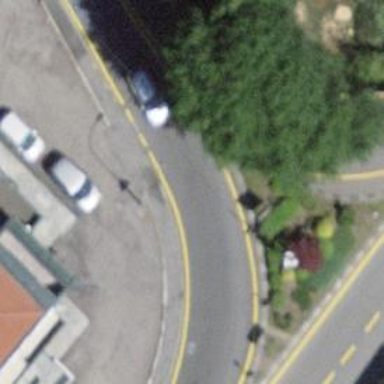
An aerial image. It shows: Raised kerb.